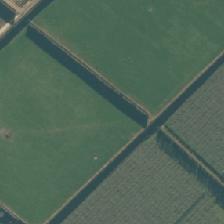
Land cover: shortrotation_cropland